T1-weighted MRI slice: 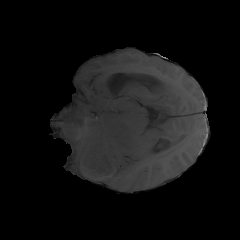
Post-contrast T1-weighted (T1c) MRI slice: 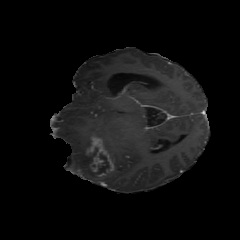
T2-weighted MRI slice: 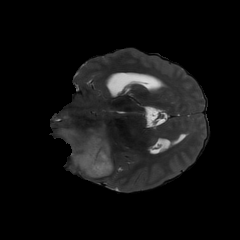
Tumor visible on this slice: yes